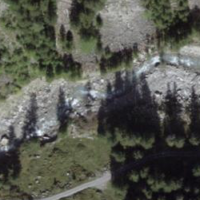
EUNIS habitat code: 32
Species observed at this site:
Vaccinium vitis-idaea
Chamaenerion fleischeri